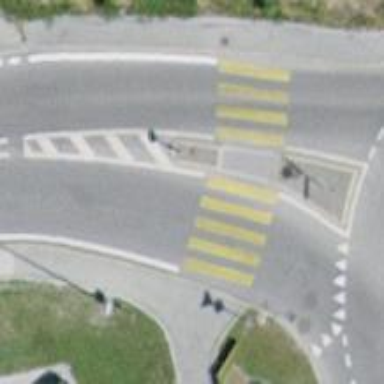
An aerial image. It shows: Marked road crossing with pedestrian island.